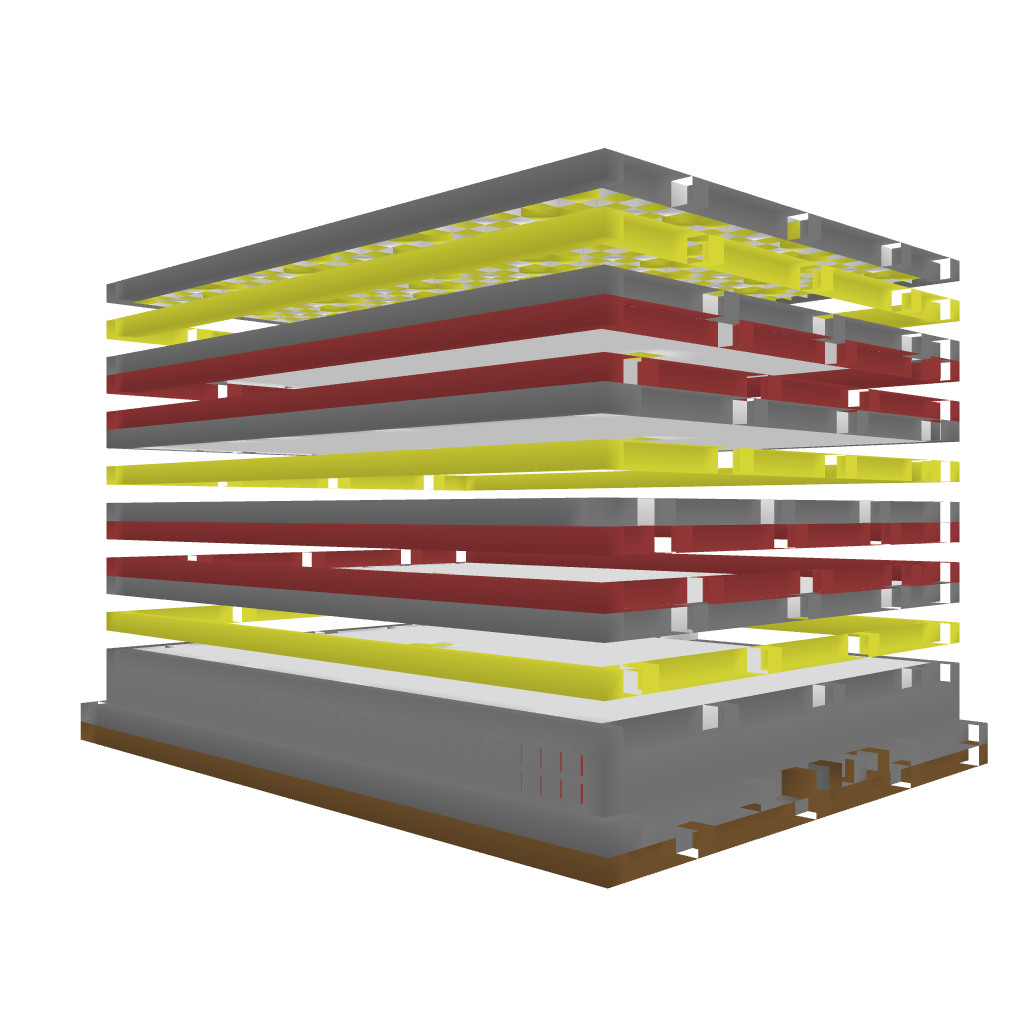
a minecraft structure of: Large Spleef Arena [5 Floors] bad low quality